Question: Using VS 2013 VB.net for my ClickOnce application. I've got a function which verifies database functionality and the guts are wrapped in a 'Try Catch'. A portion of my Catch block looks like this:
'''
Catch ex As Exception When Err.Number = "5"
My.Application.Log.WriteException(ex)
If My.Settings.g_blnDebugMode Then
MessageBox.Show(Err.Number & " " & ex.ToString, "Exception Error")
End If
If Err.Description.Contains("The specified table does not exist") Then
MessageBox.Show("Selected file is not a valid database.", "Exception Error")
ElseIf Err.Description.Contains("The specified password does not match the database password.") Then
MessageBox.Show("The specified password does not match the current database password.", "Exception Error")
End If
Return False
'''

What I want to do is, clear two different fields based on the two custom error messages at the bottom. Something like 'TextBox1.Text = ""' or 'TextBox2.Text = ""' depending on which error is thrown (invalid password or invalid database). My problem is that I don't seem to be able to set them directly or set the value of a module or global variable from within the catch block.
Error is:
>
If it's possible how can I work around this and set my TextBoxes based on the results in the Catch block?
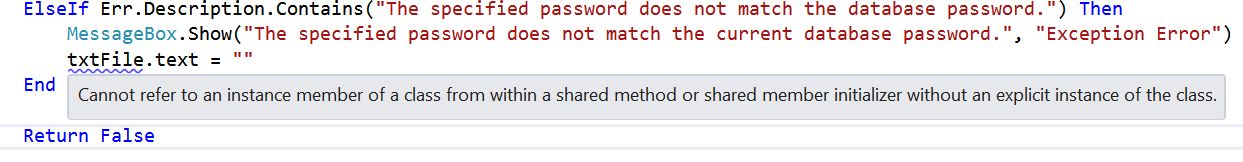
Answer: Usually the method to achieve what you are trying is to use a second a catch block
'''
Catch ex As Exception When Err.Number = ""
MessageBox.Show(ex.Message)
FlushTextBox1();
Catch ex As Exception When Err.Number = ""
MessageBox.Show(ex.Message)
FlushTextBox2();
'''
The error is likely appearing because the try-catch block is inside a 'Shared' method. What that means is, the change in the value of 'TextBox' will be repeated for all instances of the class. If you want the 'TextBox' to behave like this, add the 'Shared' keyword to its own declaration and remove it from the Sub's declaration. If you don't want this behaviour at all, just remove the 'Shared' keyword. For more information on the error check the MSDN <URL>
Alternatively you can call a local function (as shown in code) 'FlushTextBox1()' to change the value of the 'TextBox' outside the Sub.